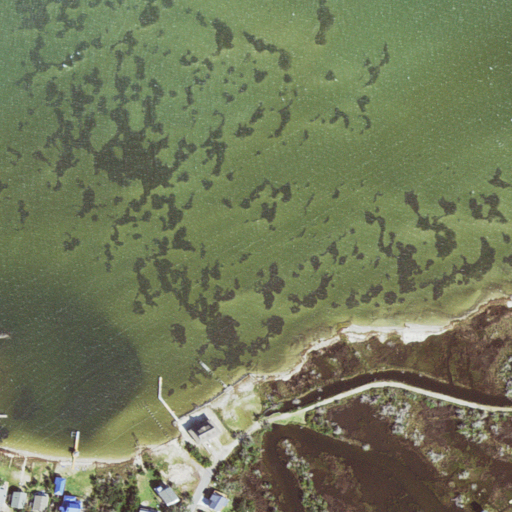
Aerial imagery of cape in North Carolina named Gap Point containing open water, herbaceous wetlands, medium intensity development, open development, barren land, low intensity development, and high intensity development